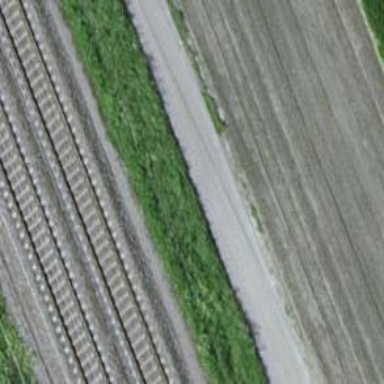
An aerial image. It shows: Asphalt track with grade 1 tracktype.